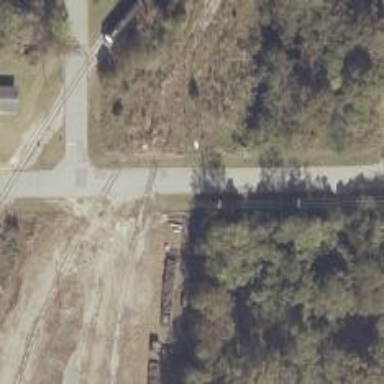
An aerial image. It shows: Abandoned railway spur.